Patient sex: M
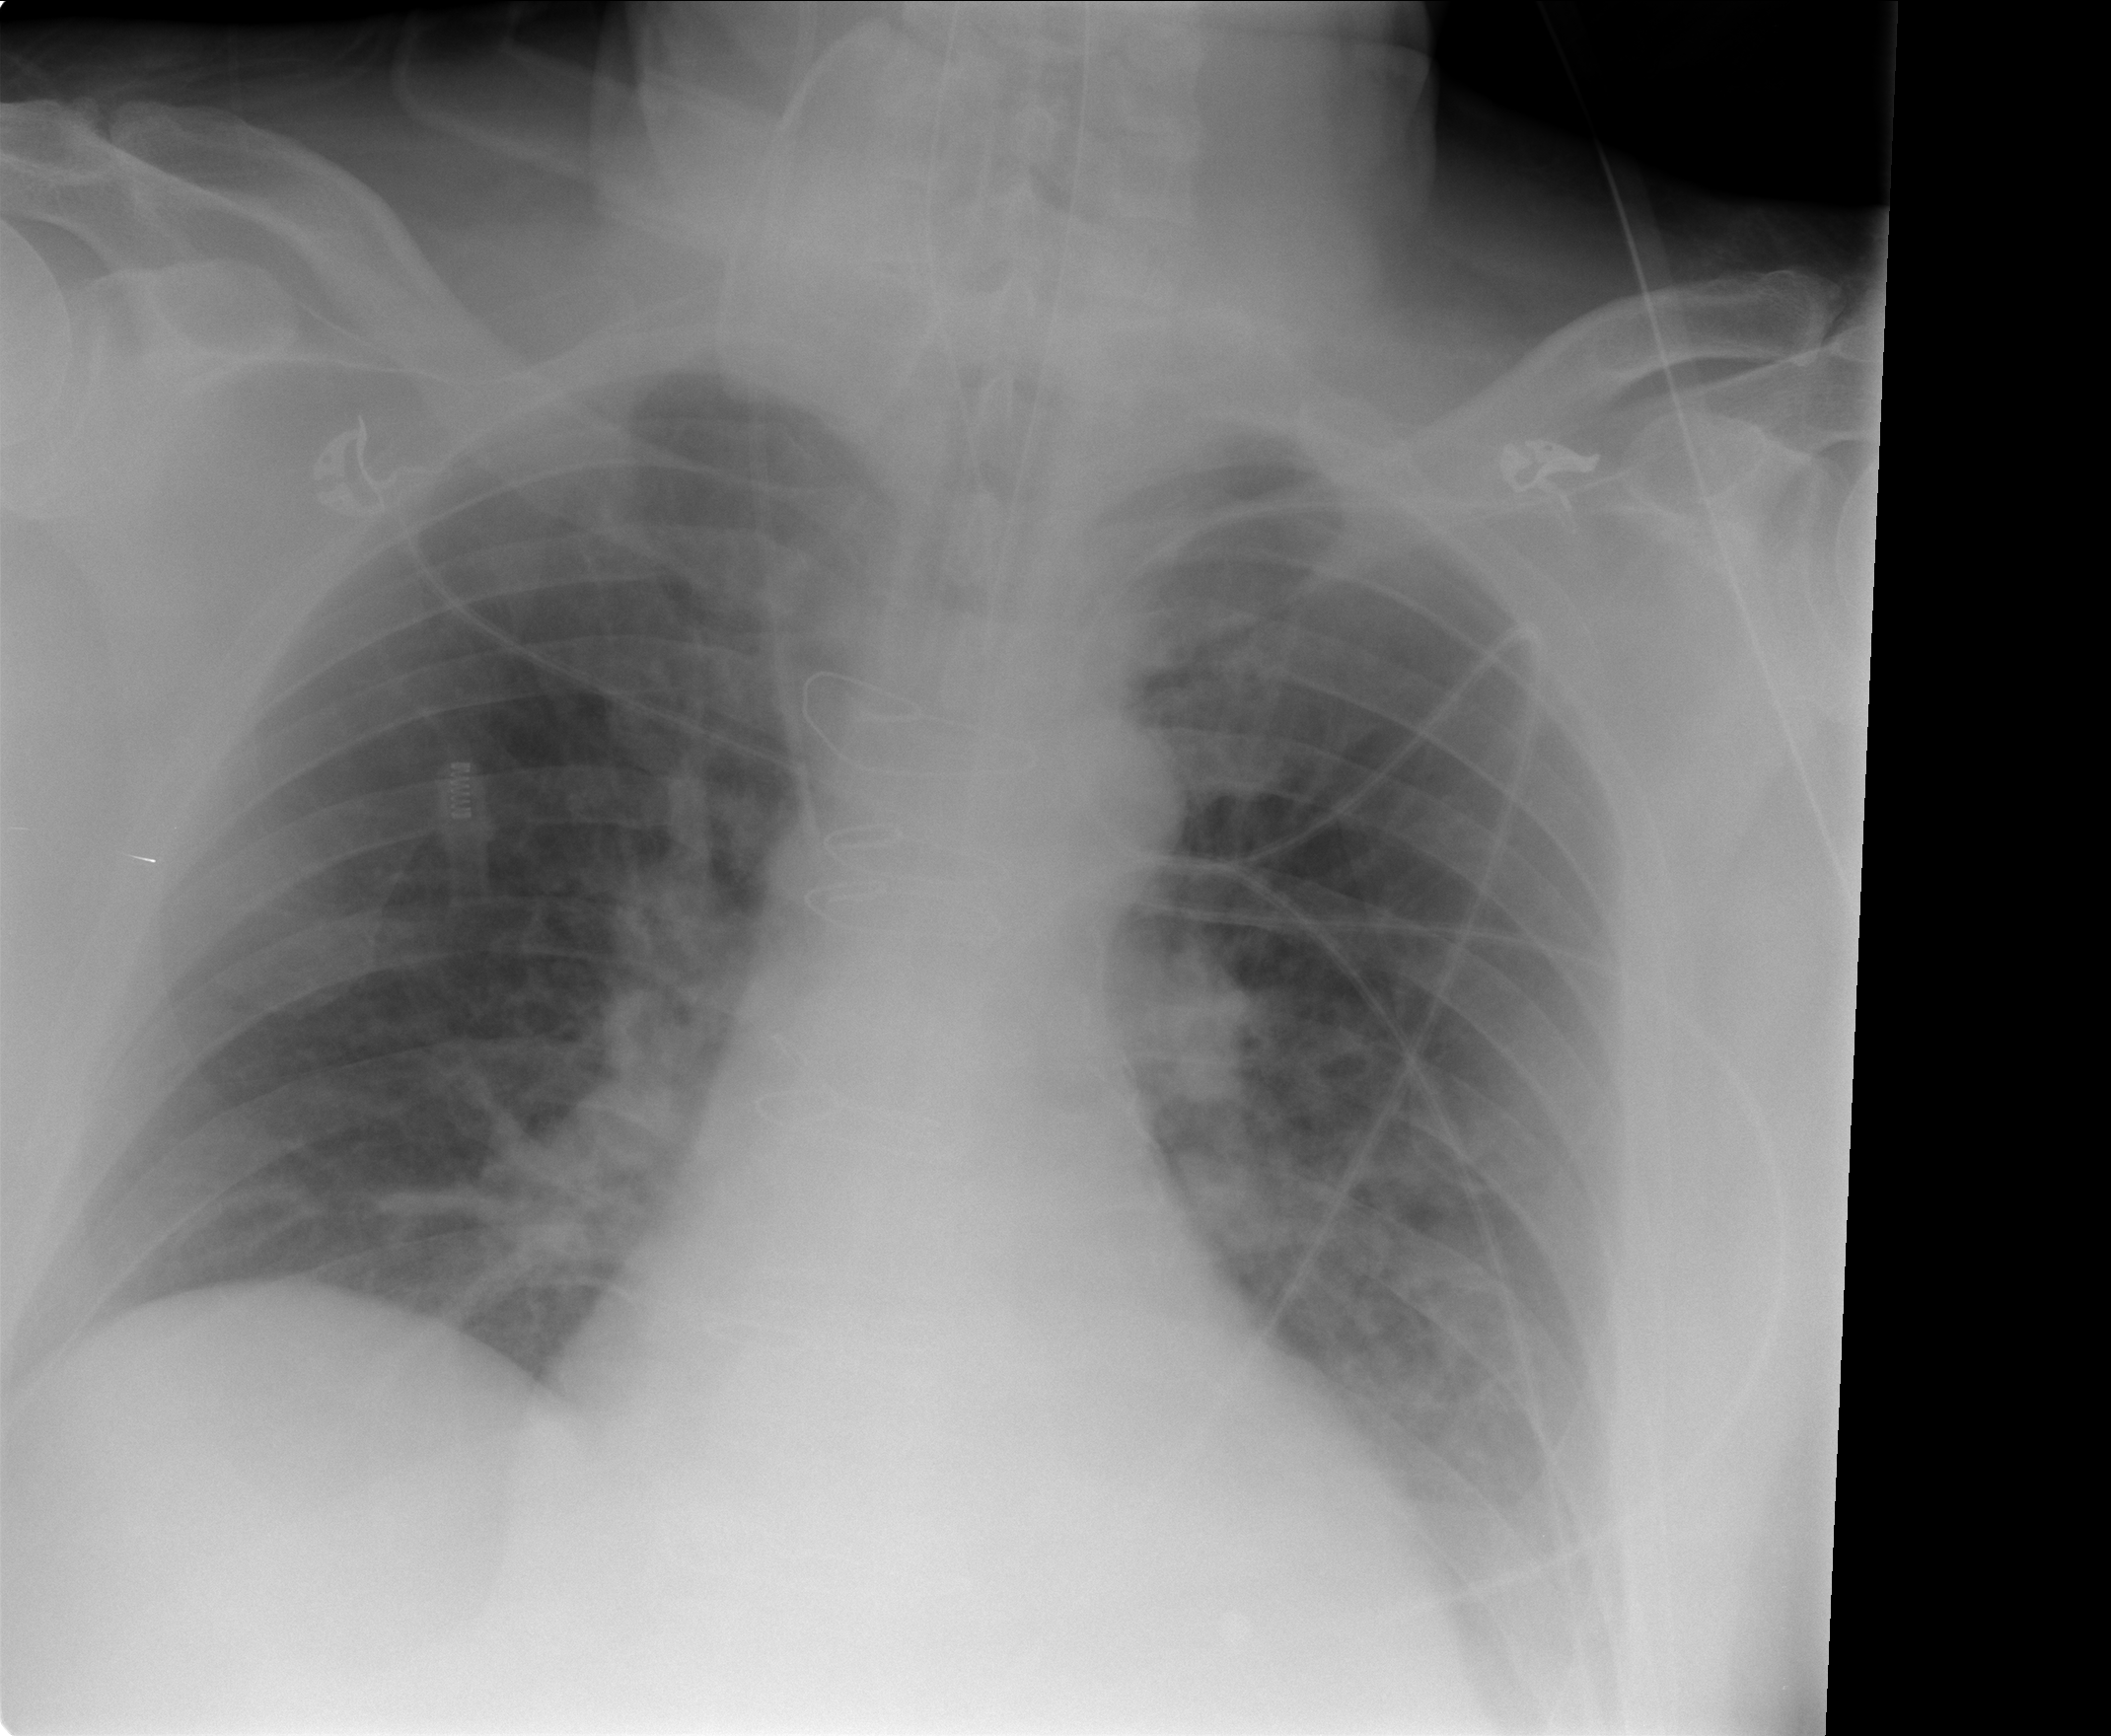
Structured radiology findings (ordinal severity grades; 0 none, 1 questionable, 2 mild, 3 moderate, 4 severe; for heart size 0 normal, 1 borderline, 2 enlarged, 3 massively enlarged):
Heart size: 2
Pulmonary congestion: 2
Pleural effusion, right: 0
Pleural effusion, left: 2
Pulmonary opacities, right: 0
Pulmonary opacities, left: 0
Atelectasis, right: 0
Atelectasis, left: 0